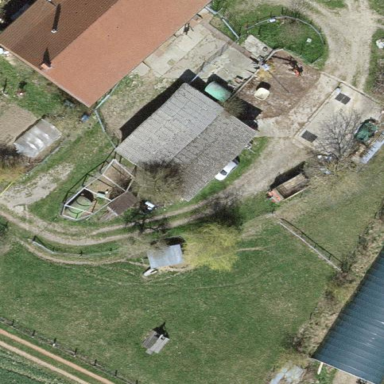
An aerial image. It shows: Farmyard area.